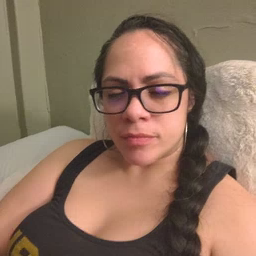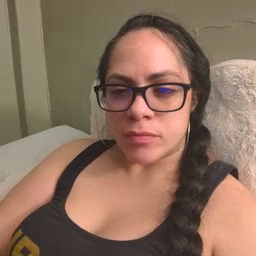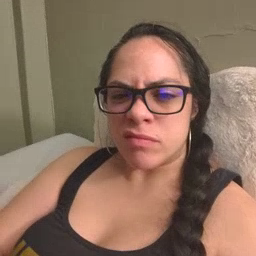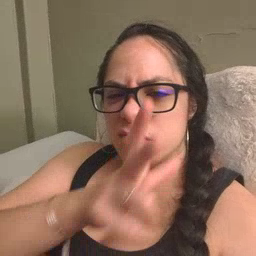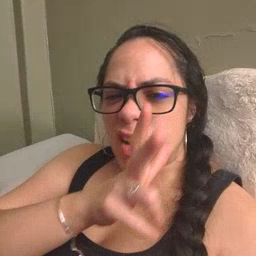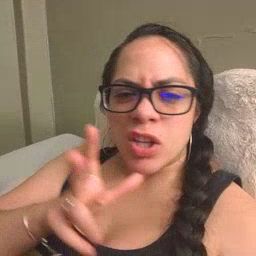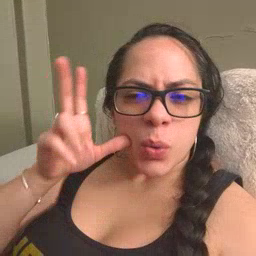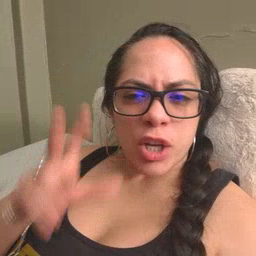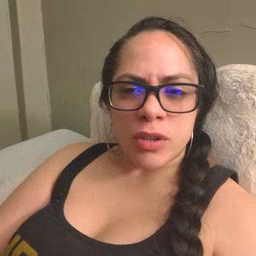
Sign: underwear